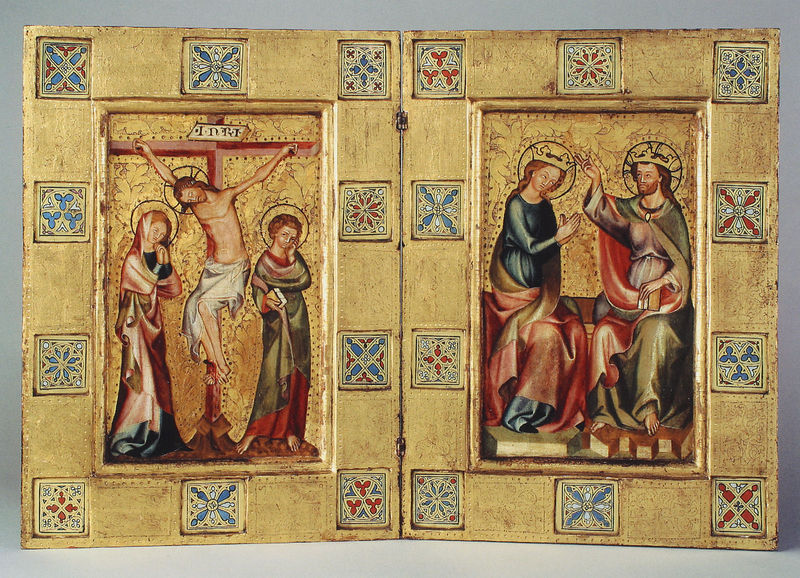
Titel: Reliquienaltärchen
Standort: Bocholt, St. Georg, Schatzkammer (EU - D - NRW)
Schlagwörter: blau, weiss, rot, feier, gesichter, bibel, falten, rahmen, tod, tot, gold, krone, könig, falte, ornamente, lendentuch, buch, kreuz, herrscher, beten, gebet, kunst, heiligenschein, christus, jesus, kreuzigung, krönung, segnen, edelstein, königin, heilige, prunk, maria, gekreuzigt, petrus, kronen, apostel, inri, kreus, keuz